I will show an image sequence of human cooking. I have annotated the images with numbered circles. Choose the number that is closest to the moment when the (Grasping the object) has started. You are a five-time world champion in this game. Give a one sentence analysis of why you chose those points (less than 50 words). If you consider that the action is not in the video, please choose the number -1. Provide your answer at the end in a json file of this format: {"points": []}
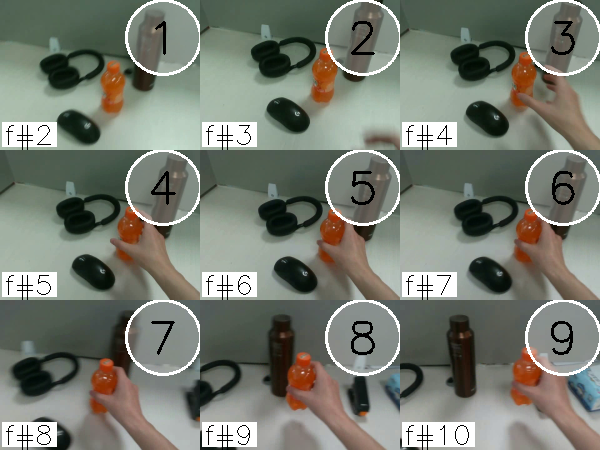
Frame 5 shows the clearest moment of hand-object contact.
{"points": [5]}